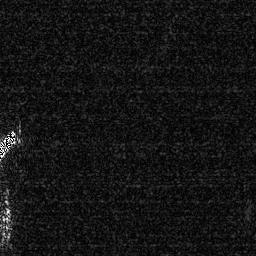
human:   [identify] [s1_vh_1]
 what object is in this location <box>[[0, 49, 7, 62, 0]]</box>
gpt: <ref>1 medium ship at the left</ref>